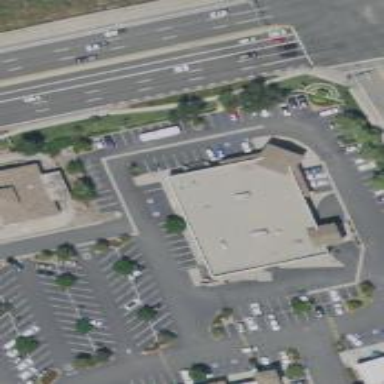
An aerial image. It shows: Pharmacy building providing healthcare services.